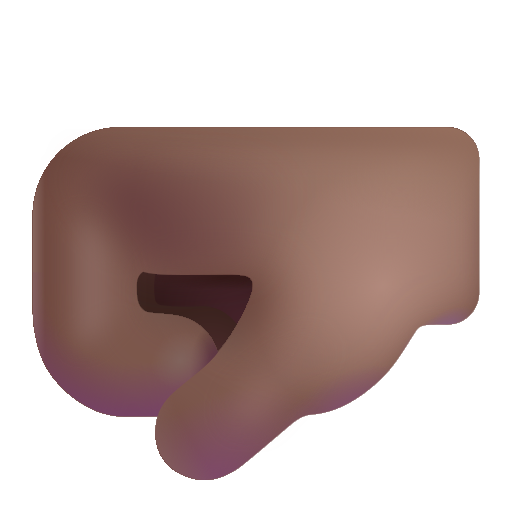
left facing fist color  dark